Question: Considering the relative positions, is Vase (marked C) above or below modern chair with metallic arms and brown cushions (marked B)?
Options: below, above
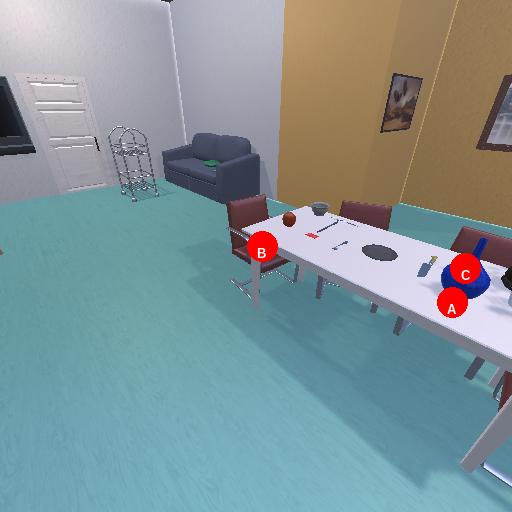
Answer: below